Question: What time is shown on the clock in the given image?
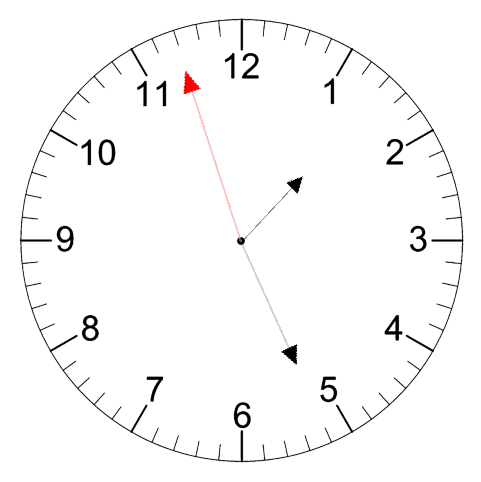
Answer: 01:25:57